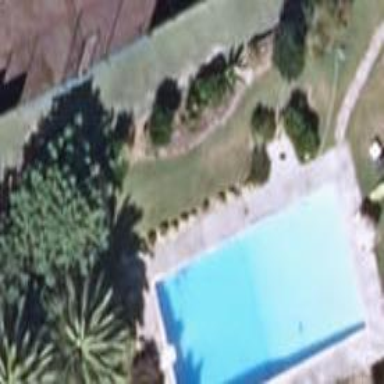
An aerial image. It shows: Swimming pool located in leisure land.